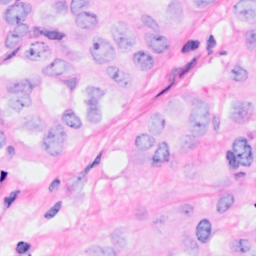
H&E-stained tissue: Breast